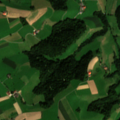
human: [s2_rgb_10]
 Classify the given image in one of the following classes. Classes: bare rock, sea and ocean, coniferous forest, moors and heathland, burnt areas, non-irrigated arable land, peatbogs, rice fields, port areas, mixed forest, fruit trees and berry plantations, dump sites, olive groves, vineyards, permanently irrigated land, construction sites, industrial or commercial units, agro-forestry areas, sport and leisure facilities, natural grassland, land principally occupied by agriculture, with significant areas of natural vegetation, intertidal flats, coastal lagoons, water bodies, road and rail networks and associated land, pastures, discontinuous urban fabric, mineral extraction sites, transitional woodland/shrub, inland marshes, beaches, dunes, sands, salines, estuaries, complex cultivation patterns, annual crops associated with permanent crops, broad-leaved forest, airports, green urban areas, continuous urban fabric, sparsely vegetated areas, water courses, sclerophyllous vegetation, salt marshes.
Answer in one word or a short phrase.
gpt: non-irrigated arable land, land principally occupied by agriculture, with significant areas of natural vegetation, mixed forest